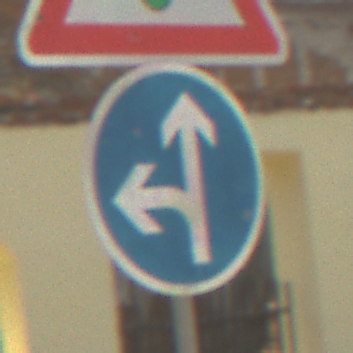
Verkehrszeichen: VorgeschriebeneFahrtrichtungGeradeausOderLinks
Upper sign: Lichtzeichenanlage
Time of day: Midday
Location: Outdoor (Suburban)
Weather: PartlyCloudy
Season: NotSpecified
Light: Natural